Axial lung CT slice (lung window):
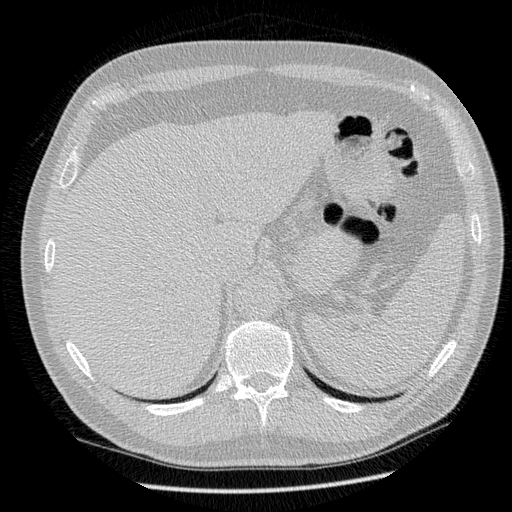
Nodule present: no